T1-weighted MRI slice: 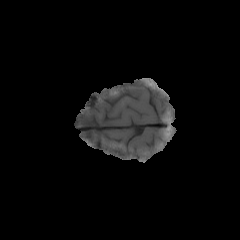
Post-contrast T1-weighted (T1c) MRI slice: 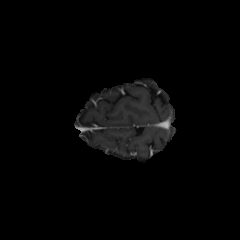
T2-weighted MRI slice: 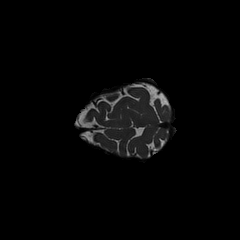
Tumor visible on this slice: no